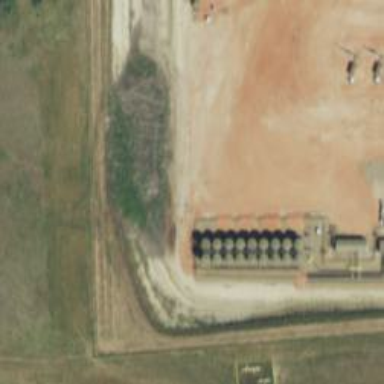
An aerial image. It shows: Storage tank that is man-made.